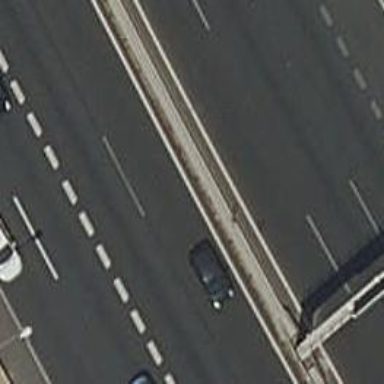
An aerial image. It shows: Asphalt motorway.